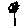
Label: flower